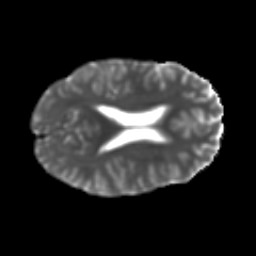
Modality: T2w
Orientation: axial
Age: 17
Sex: male
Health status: ill
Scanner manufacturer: ge
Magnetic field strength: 3 T
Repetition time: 6.752 s
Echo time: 0.079 s